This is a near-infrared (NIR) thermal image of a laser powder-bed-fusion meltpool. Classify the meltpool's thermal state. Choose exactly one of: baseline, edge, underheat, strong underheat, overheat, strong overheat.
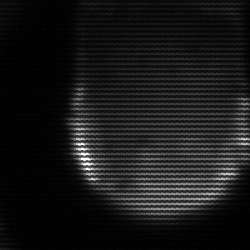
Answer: edge